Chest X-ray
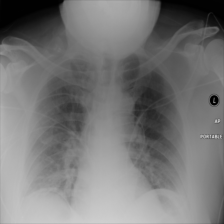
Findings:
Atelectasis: positive
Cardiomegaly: negative
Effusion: negative
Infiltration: negative
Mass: negative
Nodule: negative
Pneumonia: negative
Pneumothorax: negative
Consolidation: negative
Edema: negative
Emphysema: negative
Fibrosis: negative
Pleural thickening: negative
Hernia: negative